Field crop: maize
Growth stage: 1
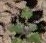
Species: chenopodium